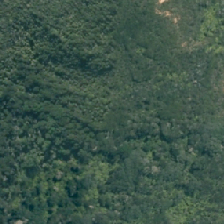
Land cover: broadleaved_indigenous_hardwood